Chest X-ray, PA view. Patient: 45 years old, sex F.
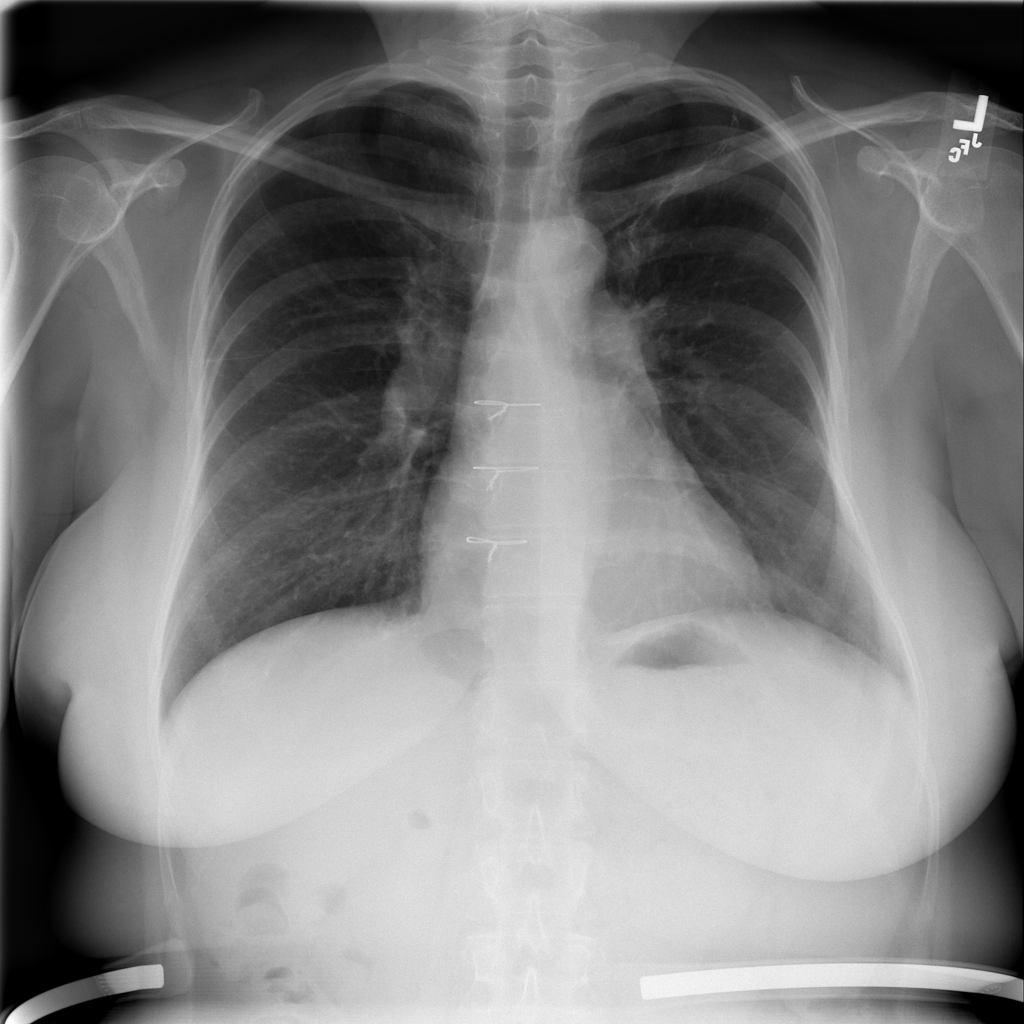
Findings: No Finding